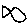
Label: fish